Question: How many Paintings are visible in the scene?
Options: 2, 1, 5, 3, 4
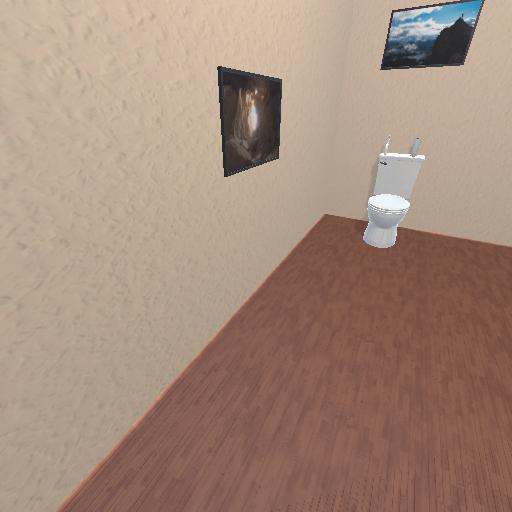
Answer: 2